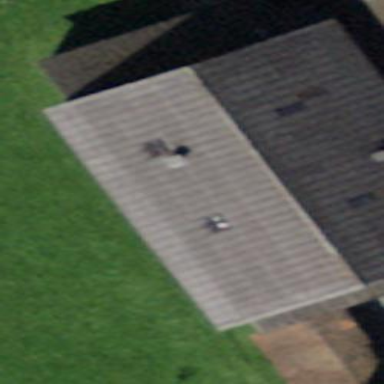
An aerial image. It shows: Rural barn.